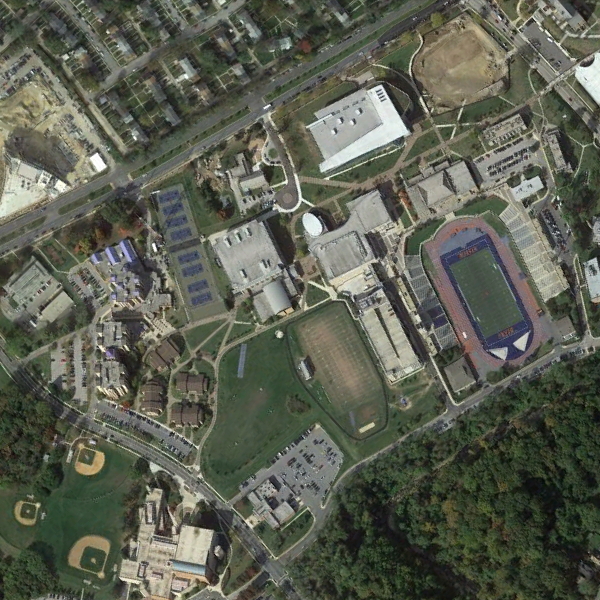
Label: School